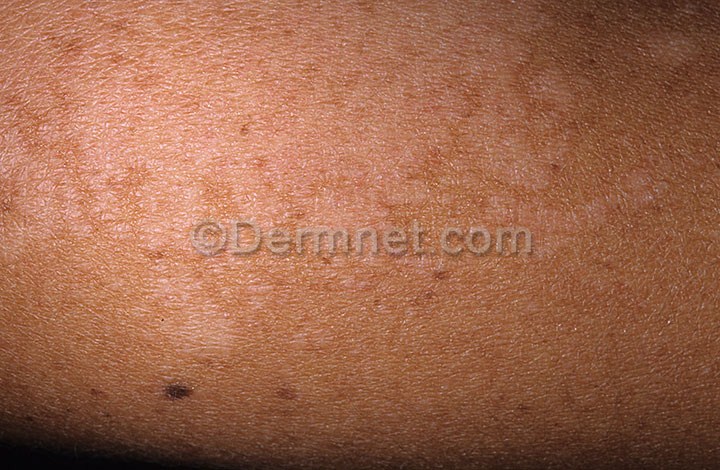
Disease: Tinea Ringworm Candidiasis and other Fungal Infections